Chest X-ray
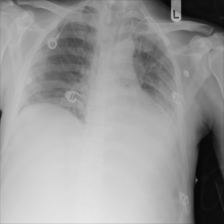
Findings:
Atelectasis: positive
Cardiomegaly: negative
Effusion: positive
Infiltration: positive
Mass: negative
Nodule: negative
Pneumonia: positive
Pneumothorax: negative
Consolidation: negative
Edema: negative
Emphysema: negative
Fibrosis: negative
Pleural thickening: negative
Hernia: negative